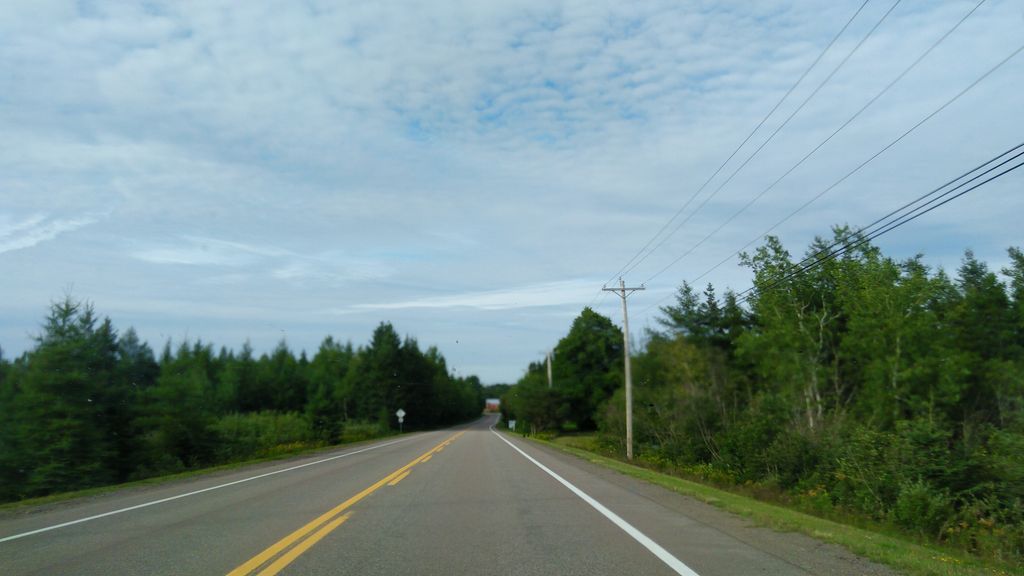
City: charlottetown